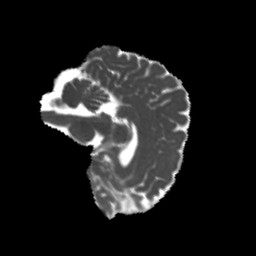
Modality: MD
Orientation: sagittal
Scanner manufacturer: siemens
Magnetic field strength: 3 T
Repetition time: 4 s
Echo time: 0.0594 s